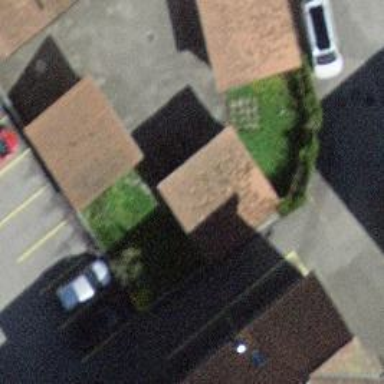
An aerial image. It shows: Garage.